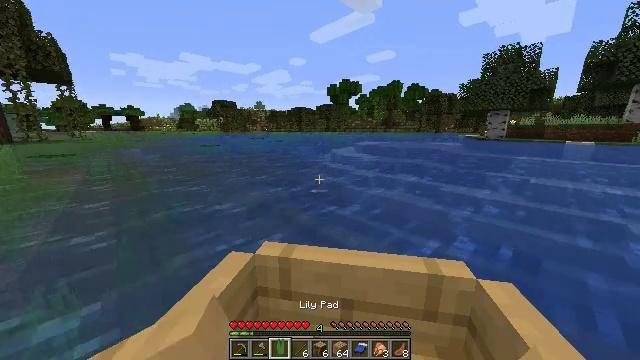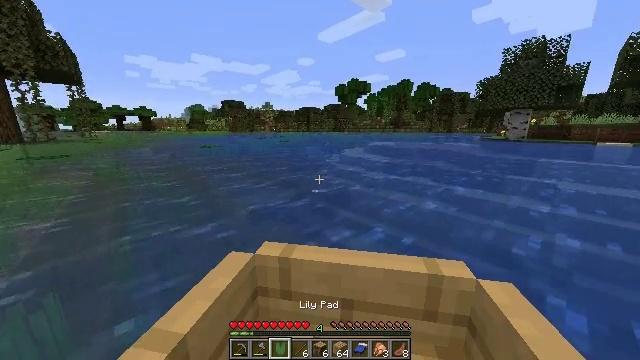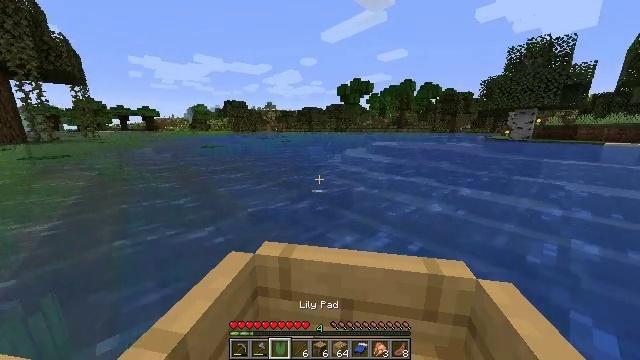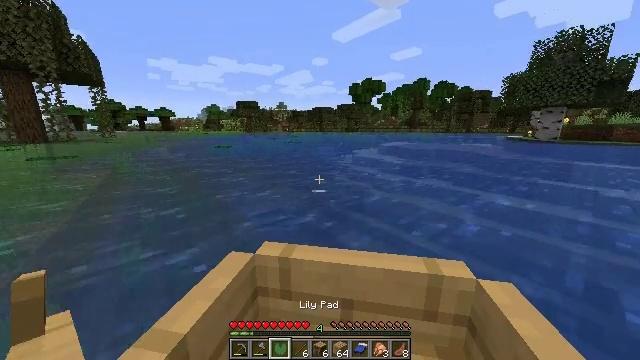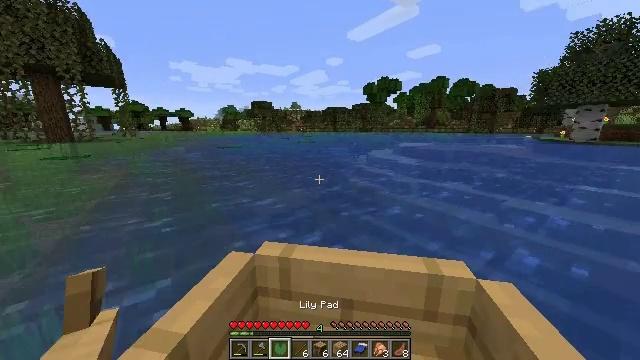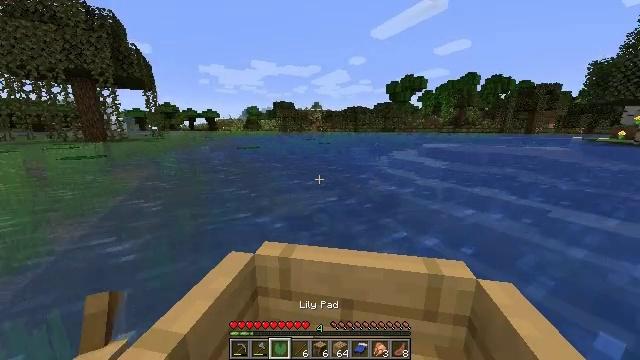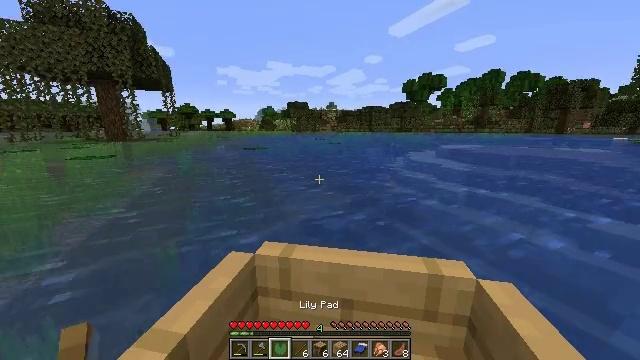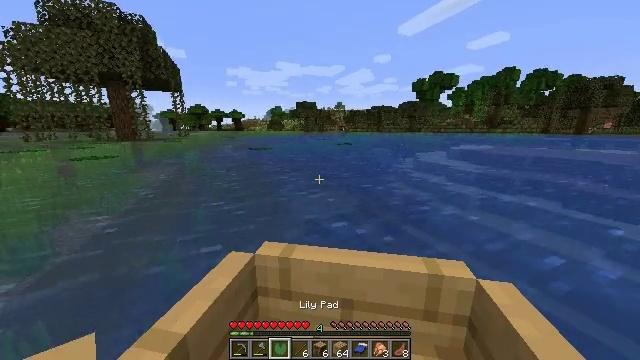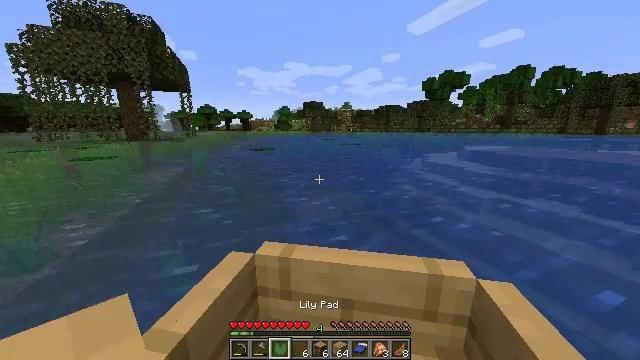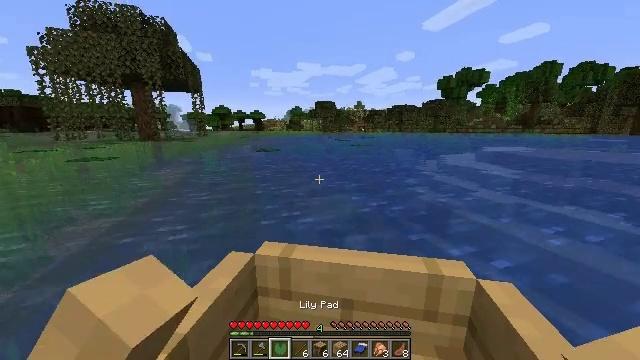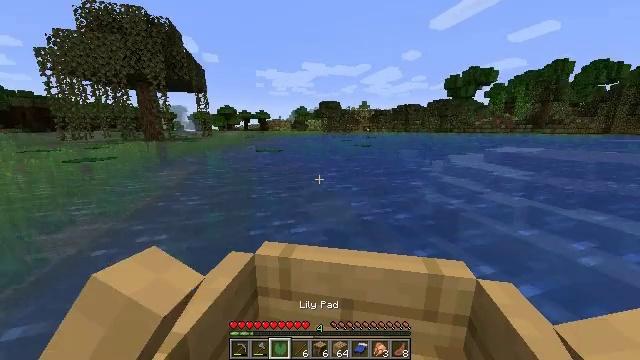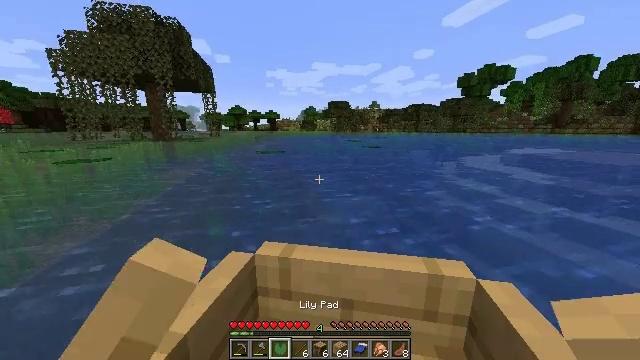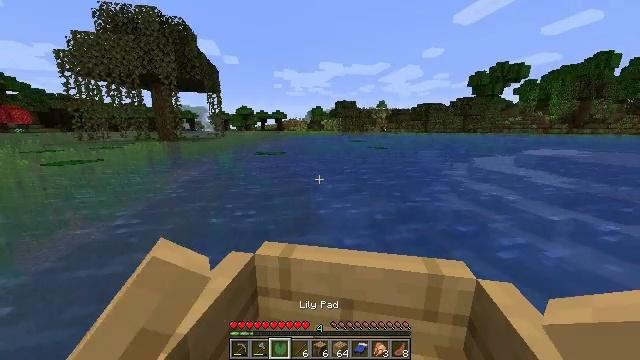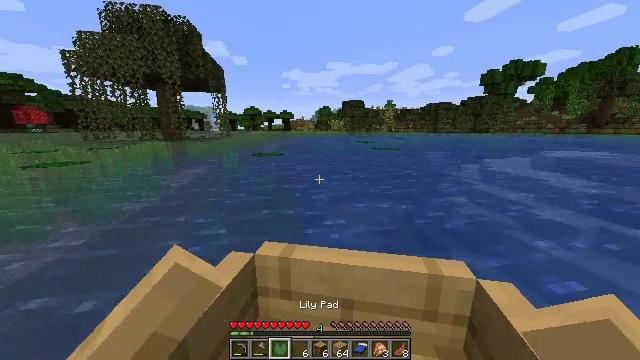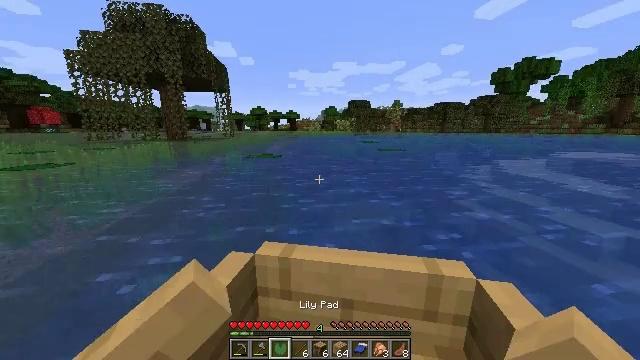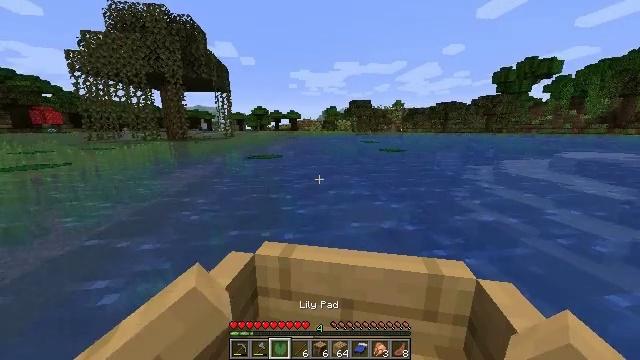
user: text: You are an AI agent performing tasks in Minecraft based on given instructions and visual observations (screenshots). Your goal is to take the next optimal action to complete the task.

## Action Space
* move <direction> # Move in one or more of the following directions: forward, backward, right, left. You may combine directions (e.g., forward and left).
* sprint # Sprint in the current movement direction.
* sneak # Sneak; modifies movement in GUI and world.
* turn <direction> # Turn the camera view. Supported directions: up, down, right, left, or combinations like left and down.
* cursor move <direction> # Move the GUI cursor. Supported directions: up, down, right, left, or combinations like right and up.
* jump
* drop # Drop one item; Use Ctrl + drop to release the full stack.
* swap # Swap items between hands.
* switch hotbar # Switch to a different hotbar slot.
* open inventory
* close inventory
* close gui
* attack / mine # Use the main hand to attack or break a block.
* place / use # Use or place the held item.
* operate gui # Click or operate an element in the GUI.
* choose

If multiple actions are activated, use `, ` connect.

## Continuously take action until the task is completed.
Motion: motion action
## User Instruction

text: Drop a lily pad.
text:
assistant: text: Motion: move forward and move left, sprint
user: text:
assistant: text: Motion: move forward and move left, sprint
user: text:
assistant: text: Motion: move forward and move left, sprint
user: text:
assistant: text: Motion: move forward, sprint
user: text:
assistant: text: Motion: move forward, sprint
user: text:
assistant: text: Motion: move forward, sprint
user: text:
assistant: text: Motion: move forward, sprint
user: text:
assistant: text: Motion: move forward, sprint
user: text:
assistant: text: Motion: move forward, sprint
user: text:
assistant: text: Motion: move forward, sprint
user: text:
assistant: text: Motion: move forward, sprint
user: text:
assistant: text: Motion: move forward, sprint
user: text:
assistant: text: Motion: move forward, sprint
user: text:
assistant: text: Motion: move forward, sprint
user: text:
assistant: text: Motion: move forward, sprint
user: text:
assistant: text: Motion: move forward, sprint
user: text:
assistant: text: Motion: move forward, sprint
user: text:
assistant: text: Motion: move forward, sprint
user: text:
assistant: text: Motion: move forward, sprint
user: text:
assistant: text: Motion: move forward, sprint, drop
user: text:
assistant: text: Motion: move forward, sprint, drop
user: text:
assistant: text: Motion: move forward, sprint
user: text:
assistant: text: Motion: move forward, sprint
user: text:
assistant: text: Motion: move forward, sprint
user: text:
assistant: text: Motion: move forward, sprint
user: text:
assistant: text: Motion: move forward, sprint
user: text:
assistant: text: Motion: move forward, sprint
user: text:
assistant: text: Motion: move forward, sprint
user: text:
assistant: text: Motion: move forward, sprint
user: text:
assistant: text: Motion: move forward, sprint